Current action and preconditions to check: trajectory_clear

Your task: For each precondition in the list above, predict whether it will hold at this action.

Consider the current scene as observed from the mobile robot's camera, and analyze the predicted future states of all dynamic agents (e.g., people, animals, vehicles, or any moving entities) within the NEXT SECOND.

IMPORTANT: Only answer "very likely" if you are absolutely certain—based on strong, clear evidence—that a dynamic agent will violate the precondition in the predicted future state. Do NOT answer "very likely" for unlikely, ambiguous, or low-probability risks.

Ask yourself for each precondition: Is there a high probability, with clear and convincing evidence, that the predicted future states of any dynamic agent will interfere with the predicted future state of the currently executing action within the NEXT SECOND, causing that precondition to fail?

Assess the risk level based on these predictions. Use "likely" or "very likely" if motions create a clear risk of interference.

Use "neutral" or "improbable" if agents are nearby but their predicted paths are clearly diverging or non-conflicting.

Failure Risk Categories: "very improbable", "improbable", "neutral", "likely", "very likely"

Answer Format: Output ONLY the probability_of_failure value from these categories: "very improbable", "improbable", "neutral", "likely", "very likely"

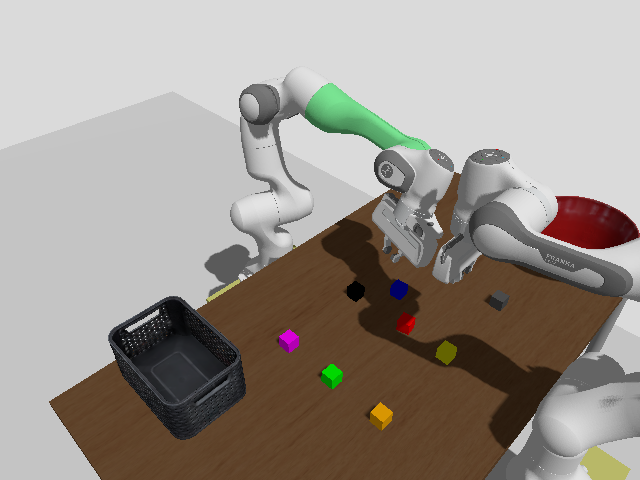

Answer: neutral